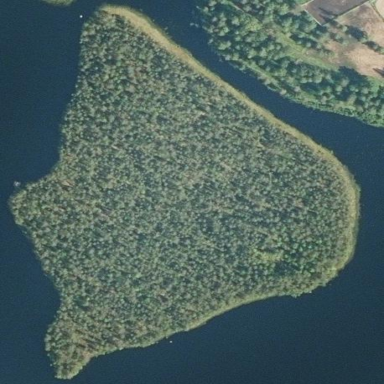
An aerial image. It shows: Island.